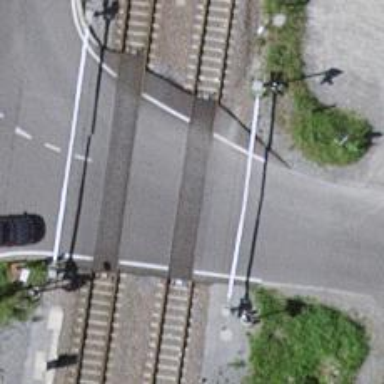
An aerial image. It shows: Railway crossing with full traffic signals.